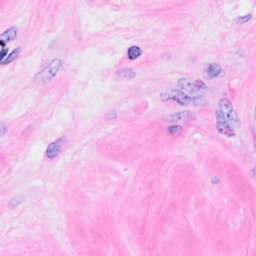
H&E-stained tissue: Breast